Question: I am sending the following request parameters to my service; among which, is the 'filter' parameter which is a multidimensional array:
'''
filter[0][field]:homeCountry
filter[0][data][type]:string
filter[0][data][value]:united s
page:2
start:200
limit:200
sort:homeCountry
dir:ASC
'''
The querystring is encoded like so:
'''
paymentratetrip.json?filter%5B0%5D%5Bfield%5D=homeCountry&filter%5B0%5D%5Bdata%5D%5Btype%5D=string&filter%5B0%5D%5Bdata%5D%5Bvalue%5D=united%20s&page=2&start=200&limit=200&sort=homeCountry&dir=AS
'''
Currently, my C# request object looks like this:
'''
public class PaymentRateTripRequest
{
public int start { get; set; }
public int limit { get; set; }
public string sort { get; set; }
public string dir { get; set; }
}
'''
How can I modify my request object to receive the 'filter' parameter which could be a multidimensional array?
Note: I am using ServiceStack.
The only way I can think is to send the entire request object as a parameter to my method like so:
'''
public object Get(PaymentRateTripRequest req)
{
return _repository.GetAllRates(req.start, req.limit, req.sort, req.dir, this.Request.OriginalRequest);
}
'''
But, this doesn't seem like the best solution.
this.Request.QueryString
'''
this.Request.QueryString
{filter%5b0%5d%5bfield%5d=homeCountry&filter%5b0%5d%5bdata%5d%5btype%5d=string&filter%5b0%5d%5bdata%5d%5bvalue%5d=united+s&page=2&start=200&limit=200&sort=homeCountry&dir=ASC}
[System.Web.HttpValueCollection]: {filter%5b0%5d%5bfield%5d=homeCountry&filter%5b0%5d%5bdata%5d%5btype%5d=string&filter%5b0%5d%5bdata%5d%5bvalue%5d=united+s&page=2&start=200&limit=200&sort=homeCountry&dir=ASC}
base {System.Collections.Specialized.NameObjectCollectionBase}: {filter%5b0%5d%5bfield%5d=homeCountry&filter%5b0%5d%5bdata%5d%5btype%5d=string&filter%5b0%5d%5bdata%5d%5bvalue%5d=united+s&page=2&start=200&limit=200&sort=homeCountry&dir=ASC}
_all: null
_allKeys: {string[8]}
AllKeys: {string[8]}
'''
'filter' is still empty.

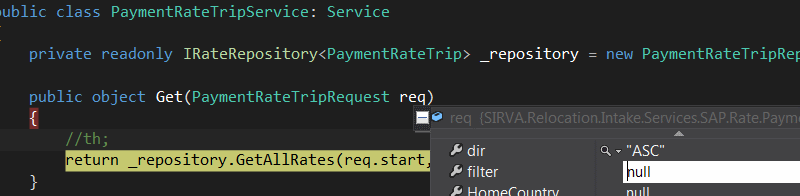
Answer: This is an alternative solution that requires no changes to your client and therefore will accept the query string in the format you have currently:
> paymentratetrip.json?filter%5B0%5D%5Bfield%5D=homeCountry&filter%5B0%5D%5Bdata%5D%5Btype%5D=string&filter%5B0%5D%5Bdata%5D%5Bvalue%5D=united%20s&page=2&start=200&limit=200&sort=homeCountry&dir=AS
The disadvantage of this method is that it's more code to maintain. The JSV method is simpler.
## Request attribute to populate the filter from the querystring:
We can use a ServiceStack filter to intercept the query string before it reaches the action method. It can then parse the custom filter format and populate the filter object of the DTO.
'''
public class FilterAttribute : Attribute, IHasRequestFilter
{
IHasRequestFilter IHasRequestFilter.Copy()
{
return this;
}
public int Priority { get { return int.MinValue; } }
FilterField CreateOrUpdateField(ref Dictionary<string, FilterField> filter, string id)
{
if(filter.ContainsKey(id))
return filter[id];
var field = new FilterField { Data = new Dictionary<string, object>() };
filter.Add(id, field);
return field;
}
public void RequestFilter(IRequest req, IResponse res, object requestDto)
{
var filteredDto = requestDto as IFilter;
if(filteredDto == null)
return;
const string fieldPattern = @"filter\[([A-Za-z0-9]+)\]\[field\]";
const string dataPattern = @"filter\[([A-Za-z0-9]+)\]\[data\]\[([A-Za-z0-9]+)\]";
Dictionary<string, FilterField> filter = new Dictionary<string, FilterField>();
foreach(var property in req.QueryString.AllKeys)
{
Match match = Regex.Match(property, fieldPattern, RegexOptions.IgnoreCase);
if(match.Success)
{
// Field
var id = match.Groups[1].Value;
var field = CreateOrUpdateField(ref filter, id);
field.Field = req.QueryString[property];
} else {
match = Regex.Match(property, dataPattern, RegexOptions.IgnoreCase);
if(match.Success)
{
// Data value
var id = match.Groups[1].Value;
var keyName = match.Groups[2].Value;
var field = CreateOrUpdateField(ref filter, id);
if(!field.Data.ContainsKey(keyName))
field.Data.Add(keyName, req.QueryString[property]);
}
}
}
filteredDto.Filter = filter.Values.ToArray();
}
}
'''
You will also need to add this interface and 'FilterField' class:
'''
public class FilterField
{
public string Field { get; set; }
public Dictionary<string,object> Data { get; set; }
}
public interface IFilter
{
FilterField[] filter { get; set; }
}
'''
Then you simply need to update your DTO so it looks like this:
'''
[Route("/paymentratetrip", "GET"]
[Filter]
public class PaymentRateTripRequest : IFilter
{
public int page { get; set; }
public int start { get; set; }
public int limit { get; set; }
public string sort { get; set; }
public string dir { get; set; }
public FilterField[] filter { get; set; }
}
'''